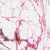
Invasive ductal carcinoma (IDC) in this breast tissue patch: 0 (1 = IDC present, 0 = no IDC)